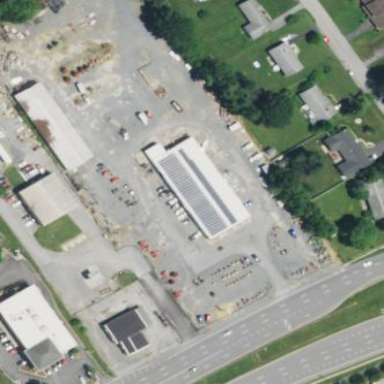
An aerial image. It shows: Building that houses agrarian shop.